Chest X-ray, PA view. Patient: 64 years old, sex M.
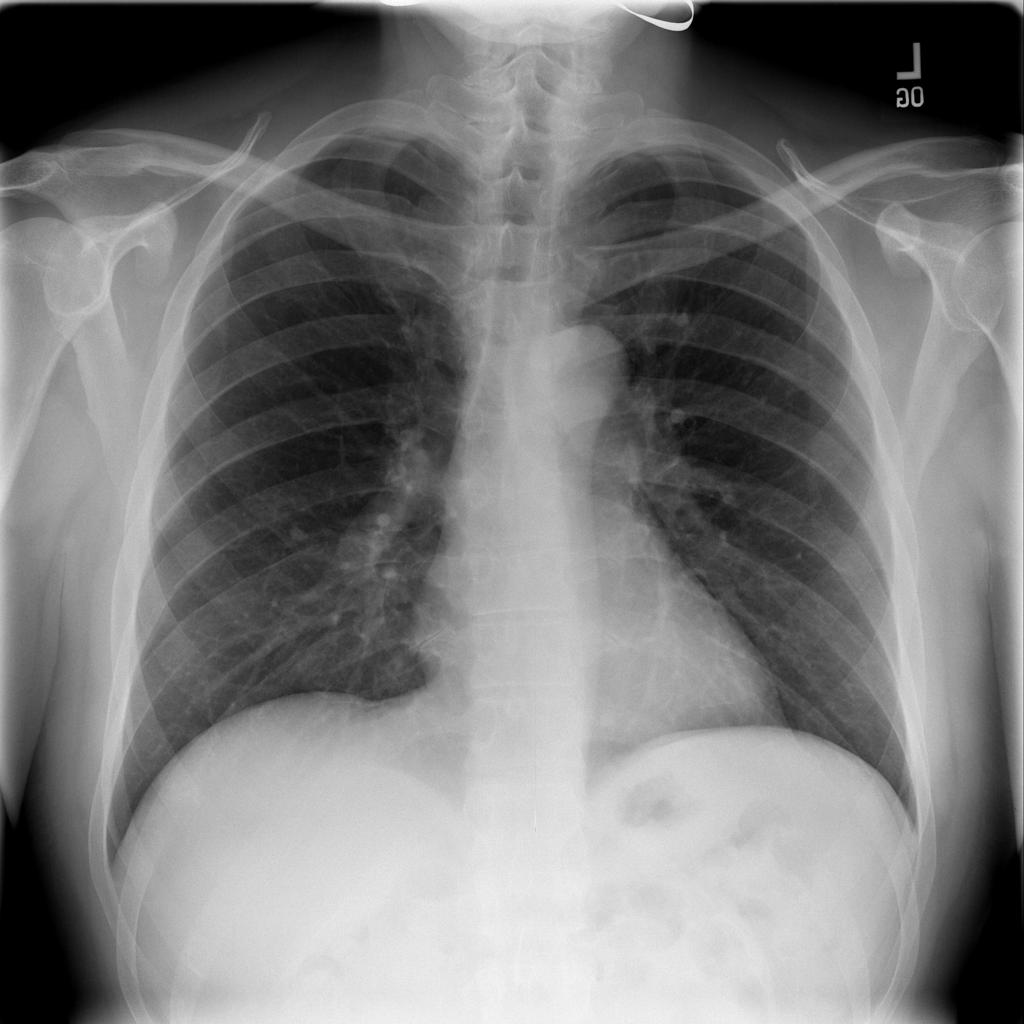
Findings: No Finding